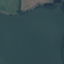
Land use / land cover class: SeaLake